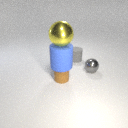
small gray metal sphere to the right of small brown rubber cylinder